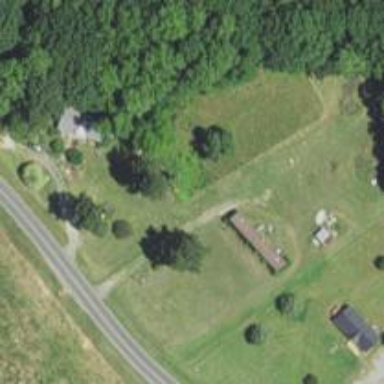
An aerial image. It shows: Driveway.